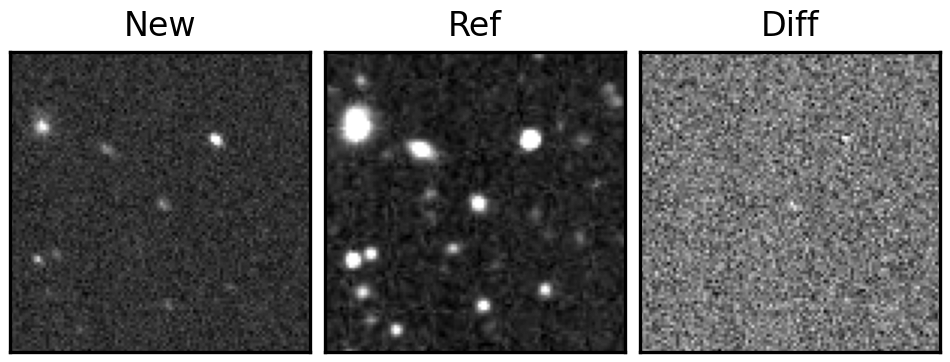
Label: real